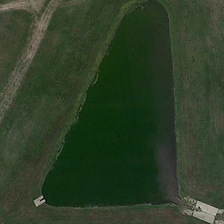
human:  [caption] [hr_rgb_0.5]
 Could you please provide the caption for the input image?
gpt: green meadows are around an triangular pond .

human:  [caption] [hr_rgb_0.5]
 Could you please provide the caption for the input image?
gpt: green meadows are around an triangular pond .

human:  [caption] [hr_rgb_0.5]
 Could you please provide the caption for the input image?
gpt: green meadows are around an triangular pond .

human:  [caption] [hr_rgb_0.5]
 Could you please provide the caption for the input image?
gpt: green meadows are around an triangular pond .

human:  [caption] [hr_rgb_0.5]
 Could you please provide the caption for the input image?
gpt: green meadows are around an triangular pond .